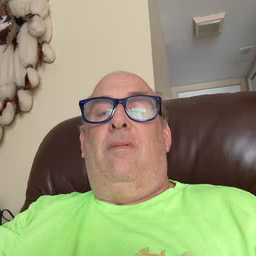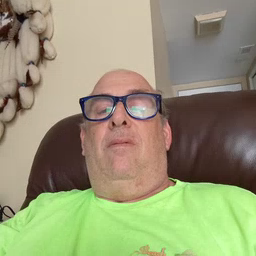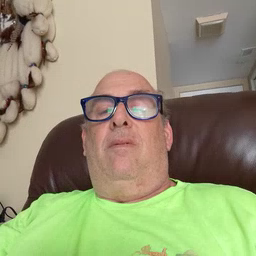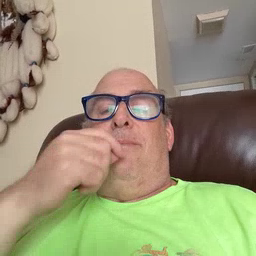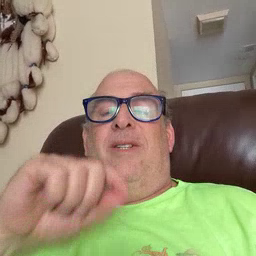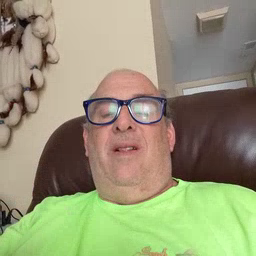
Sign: pencil